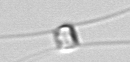
Label: Chaetoceros_similis